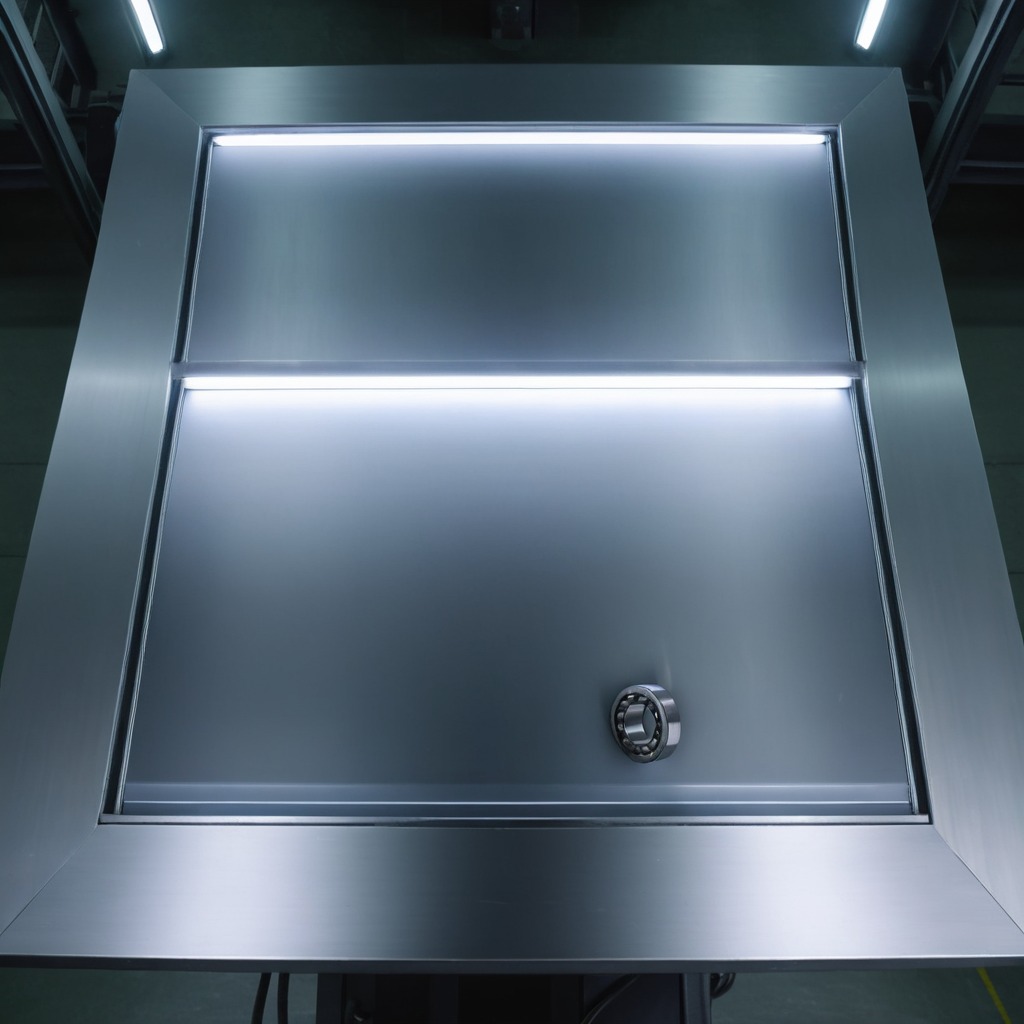
A metal ball bearing lies on the metal table in a machine shop under fluorescent lights.